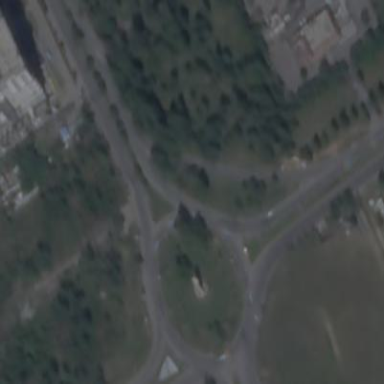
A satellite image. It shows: Primary highway intersecting roundabout.